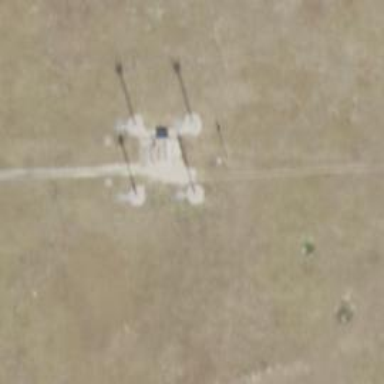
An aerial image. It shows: Communication mast tower.